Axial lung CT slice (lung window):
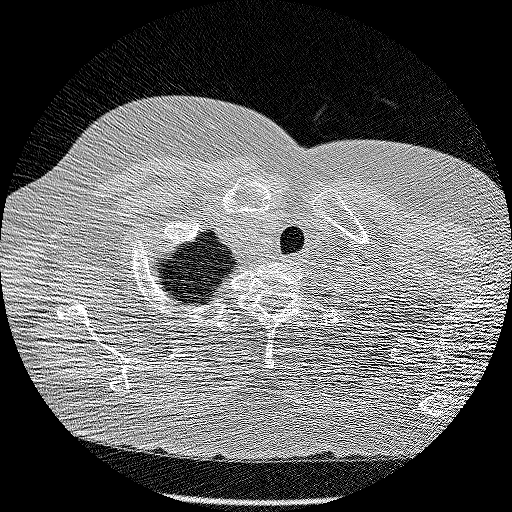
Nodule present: no